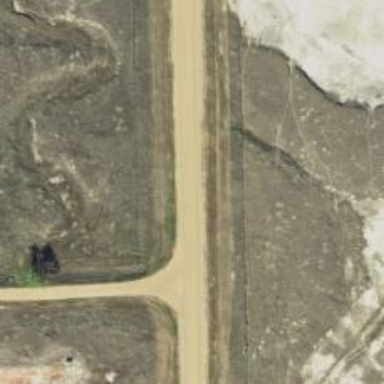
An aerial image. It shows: Unclassified road.